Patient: sex F, age 47
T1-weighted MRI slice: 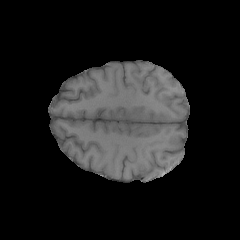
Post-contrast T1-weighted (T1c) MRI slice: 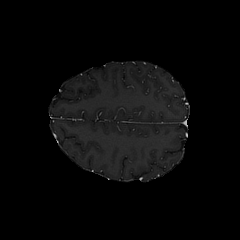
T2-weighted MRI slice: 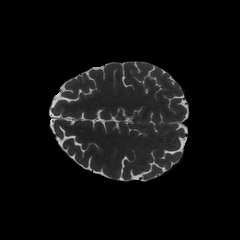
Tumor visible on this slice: no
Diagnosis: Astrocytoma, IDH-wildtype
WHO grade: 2